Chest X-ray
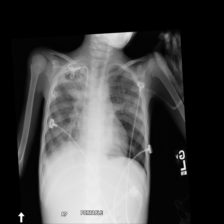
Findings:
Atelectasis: negative
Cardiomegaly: negative
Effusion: negative
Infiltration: positive
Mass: negative
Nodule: negative
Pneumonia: negative
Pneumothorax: negative
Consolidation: negative
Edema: negative
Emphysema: negative
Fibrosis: negative
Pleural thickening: negative
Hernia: negative